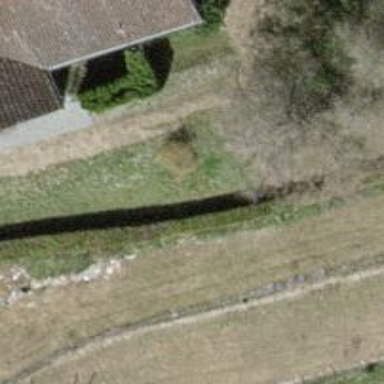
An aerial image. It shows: Retaining wall.